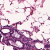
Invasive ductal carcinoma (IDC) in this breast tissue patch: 0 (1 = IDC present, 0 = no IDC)